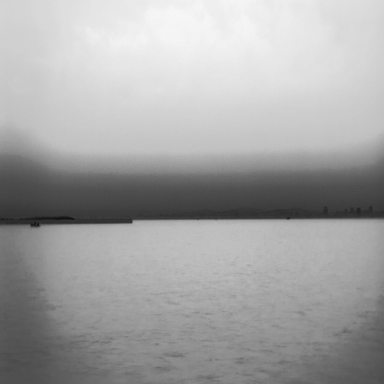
There are two bulk_carriers in the infrared image.